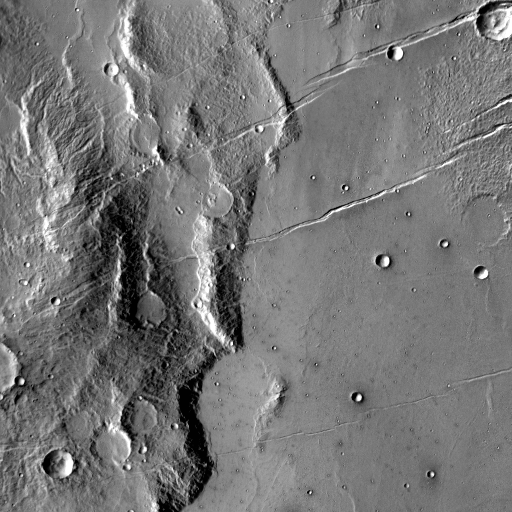
Crater classes present: Background, Other, Buried, Secondary